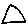
Label: triangle